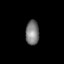
Tissue: lung
Cell type: Epithelial cells
Senescence score: 0.2208
Nuclear area (px): 324
Mean DAPI intensity: 123.062